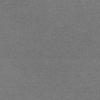
Label: dusty